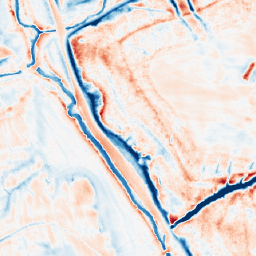
Category: classical
Decomposition family: gaussian
Decomposition parameters: sigma: 5
Upsampling method: nearest
Upsampling parameters: scale: 2
Upsampling scale: 2